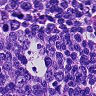
Metastatic tissue present: no